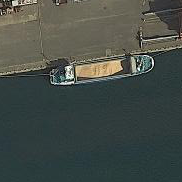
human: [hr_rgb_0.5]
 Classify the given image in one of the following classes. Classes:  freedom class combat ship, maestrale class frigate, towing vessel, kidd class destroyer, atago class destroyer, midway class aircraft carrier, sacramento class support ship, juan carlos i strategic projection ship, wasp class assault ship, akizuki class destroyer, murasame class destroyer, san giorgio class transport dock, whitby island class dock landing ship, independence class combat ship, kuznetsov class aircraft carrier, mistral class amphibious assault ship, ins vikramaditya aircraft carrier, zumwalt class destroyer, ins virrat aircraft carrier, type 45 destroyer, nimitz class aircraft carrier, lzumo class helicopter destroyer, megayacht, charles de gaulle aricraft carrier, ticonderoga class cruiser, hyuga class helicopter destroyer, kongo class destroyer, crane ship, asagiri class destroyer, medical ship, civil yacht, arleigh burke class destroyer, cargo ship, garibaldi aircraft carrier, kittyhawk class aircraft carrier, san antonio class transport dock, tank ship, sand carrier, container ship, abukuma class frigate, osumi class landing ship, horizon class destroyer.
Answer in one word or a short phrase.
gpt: Sand carrier